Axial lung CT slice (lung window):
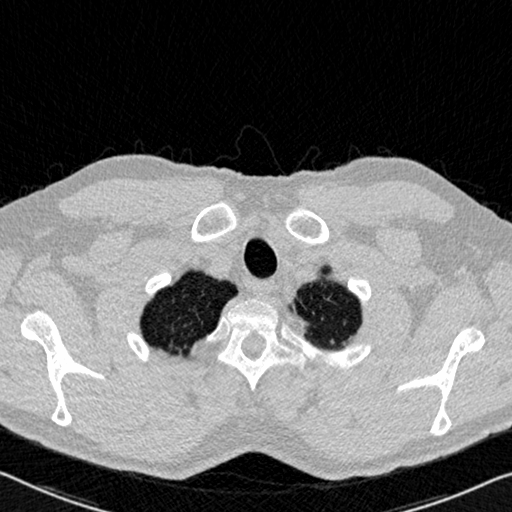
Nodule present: no